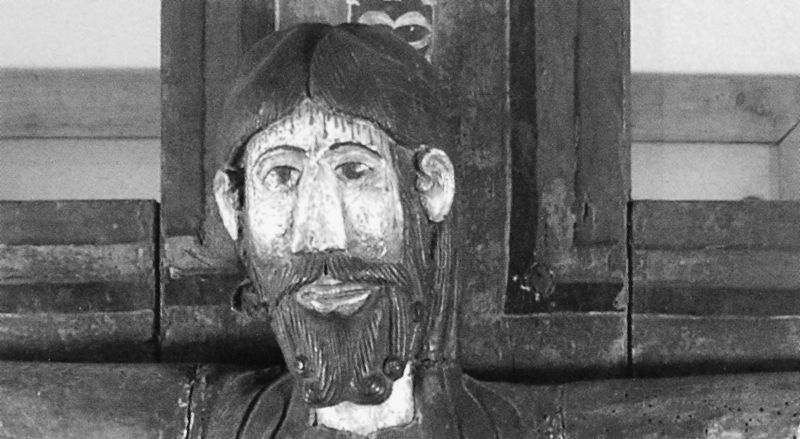
Titel: Kruzifix von Sant Joan les Fotns/ Majestat de Sant Joan les Fonts
Institution: Girona, Museo Diocesano de Girona
Schlagwörter: kopf, mann, weiß, ausschnitt, holz, mund, nase, ohr, schwarz, blick, bart, augen, gesicht, rahmen, portrait, kirche, haare, lange haare, augenbrauen, lippen, mittelscheitel, ohren, skulptur, hols, detail, foto, blut, kreuz, altar, schnitzerei, jesus, kreuzigung, gekreuzigt, christentum, geschnitzt, holzskulptur, retabel, blutstropfen, holzwurm, kruzifixus, gekreuzigtz, kruziixzs